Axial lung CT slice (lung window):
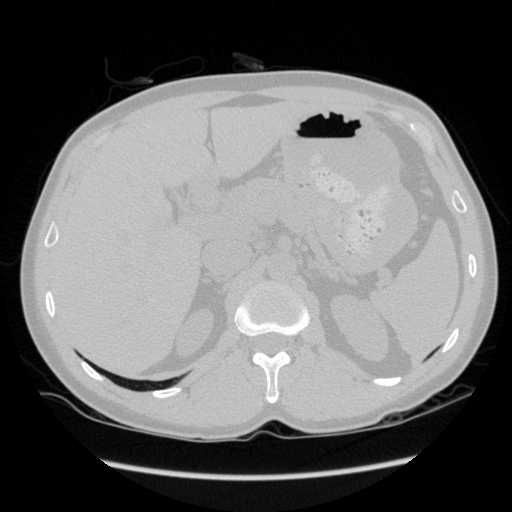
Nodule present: no